Question: I have downloaded org.apache.commons.codec (1.9) and imported the jar files into my project added the import declaration but am getting an error!
Is the error in my code or have I not correctly imported the jar?
'''
import org.apache.commons.codec.binary.Base64;
'''

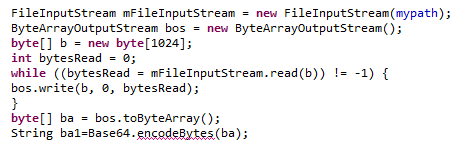
Answer: In 'org.apache.commons.codec (1.9)' 'Base64' class does not have any 'static' method named 'encodeBytes'
See the full documentation <URL>
These are the methods available to 'encode/decode' from the above link:
'''
decodeBase64(byte[] base64Data)
decodeBase64(String base64String)
decodeInteger(byte[] pArray)
encodeBase64(byte[] binaryData)
encodeBase64(byte[] binaryData, boolean isChunked)
encodeBase64(byte[] binaryData, boolean isChunked, boolean urlSafe)
encodeBase64(byte[] binaryData, boolean isChunked, boolean urlSafe, int maxResultSize)
encodeBase64Chunked(byte[] binaryData)
encodeBase64String(byte[] binaryData)
encodeBase64URLSafe(byte[] binaryData)
encodeBase64URLSafeString(byte[] binaryData)
'''
You may want to review your usage and pick the relevant method for your usage.